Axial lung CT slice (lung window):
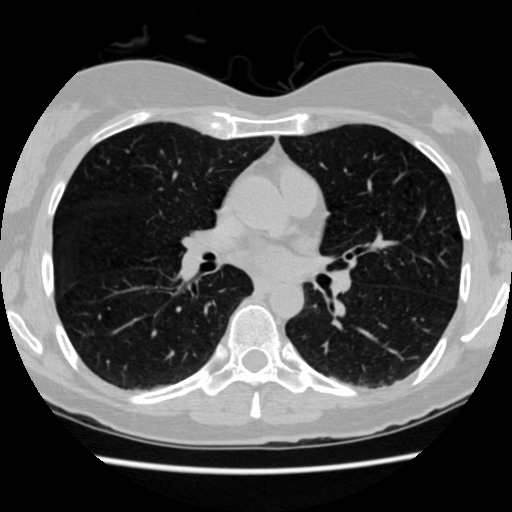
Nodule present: no